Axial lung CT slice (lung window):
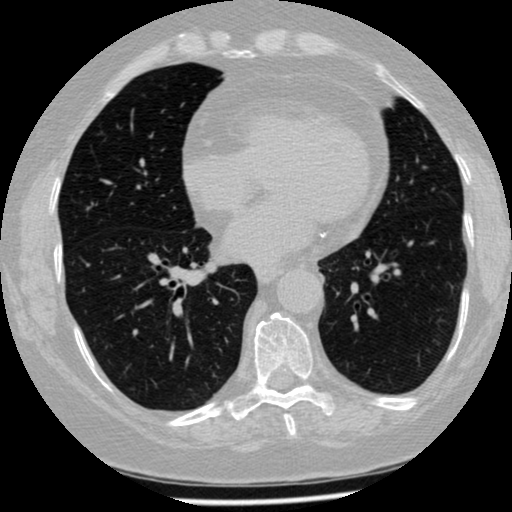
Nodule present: no